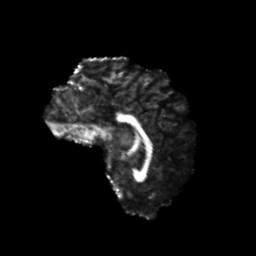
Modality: FA
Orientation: sagittal
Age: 24
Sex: female
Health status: healthy
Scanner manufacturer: philips
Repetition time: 7.395 s
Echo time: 0.08599 s